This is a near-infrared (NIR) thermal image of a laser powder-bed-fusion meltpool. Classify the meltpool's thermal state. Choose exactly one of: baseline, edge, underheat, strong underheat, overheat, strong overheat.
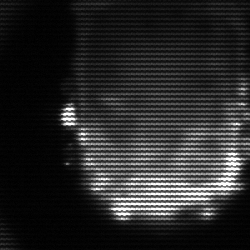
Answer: baseline